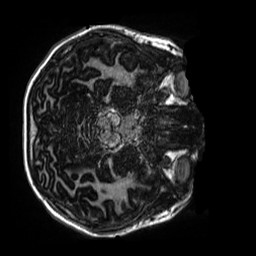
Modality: MP2RAGE
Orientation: axial
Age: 10
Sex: female
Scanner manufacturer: siemens
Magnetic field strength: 3 T
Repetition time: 4 s
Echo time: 0.00303 s